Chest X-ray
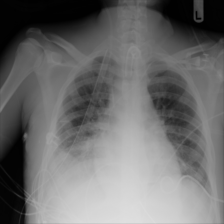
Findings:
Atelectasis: negative
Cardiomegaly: negative
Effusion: positive
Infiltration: negative
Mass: negative
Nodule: negative
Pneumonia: negative
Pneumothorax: negative
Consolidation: negative
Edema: negative
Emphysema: negative
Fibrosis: negative
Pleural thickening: negative
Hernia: negative